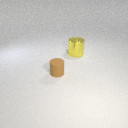
large yellow metal cylinder to the right of small brown rubber cylinder